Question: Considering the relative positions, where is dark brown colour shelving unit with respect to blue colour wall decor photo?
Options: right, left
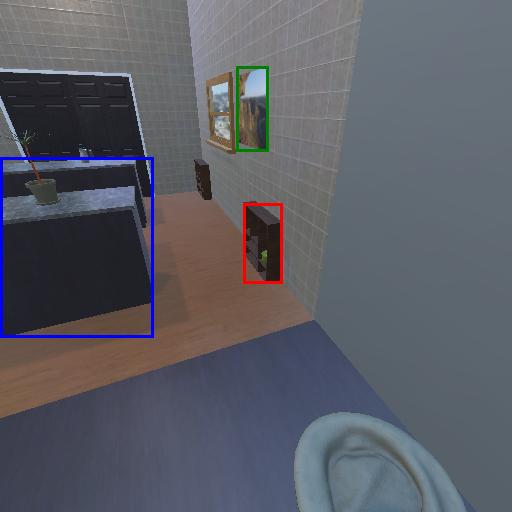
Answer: right